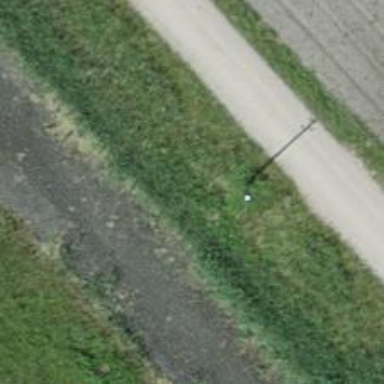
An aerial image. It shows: Power pole.